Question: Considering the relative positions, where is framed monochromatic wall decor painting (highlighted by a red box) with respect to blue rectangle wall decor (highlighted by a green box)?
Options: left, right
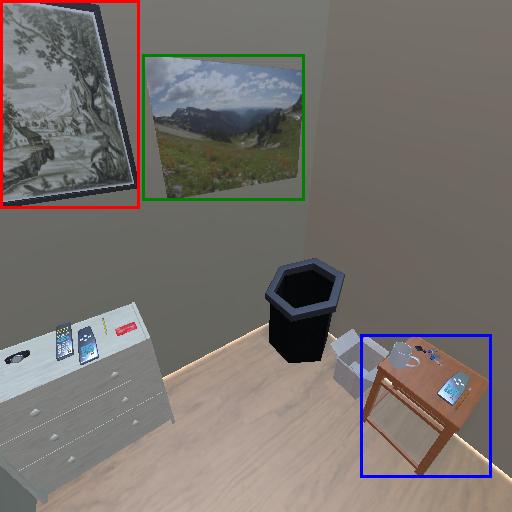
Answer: left